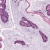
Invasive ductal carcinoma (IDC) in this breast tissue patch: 1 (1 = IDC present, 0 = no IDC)